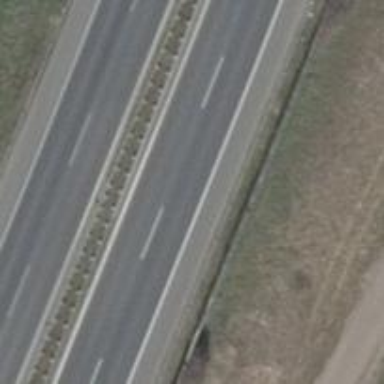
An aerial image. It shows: Asphalt motorway of trunk classification.